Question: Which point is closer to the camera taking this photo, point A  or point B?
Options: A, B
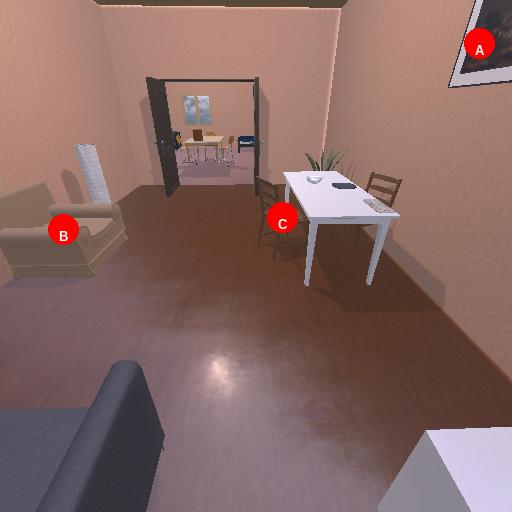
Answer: A